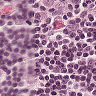
Metastatic tissue present: yes